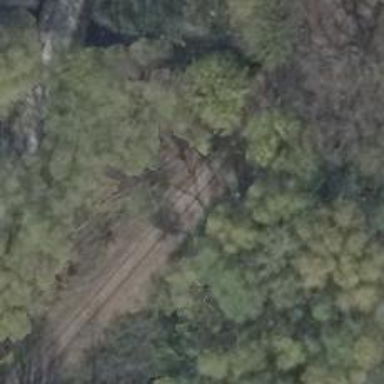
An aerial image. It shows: Preserved railway bridge over the rail line.